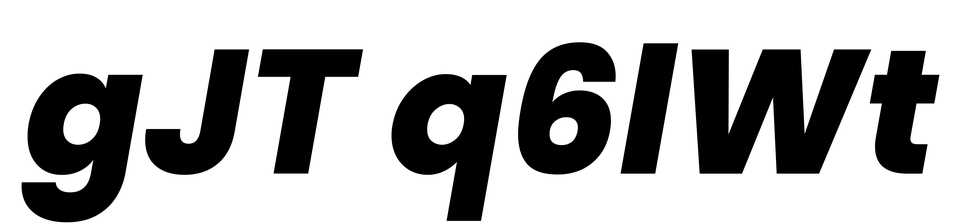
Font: Poppins-ExtraBoldItalic